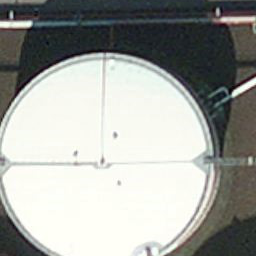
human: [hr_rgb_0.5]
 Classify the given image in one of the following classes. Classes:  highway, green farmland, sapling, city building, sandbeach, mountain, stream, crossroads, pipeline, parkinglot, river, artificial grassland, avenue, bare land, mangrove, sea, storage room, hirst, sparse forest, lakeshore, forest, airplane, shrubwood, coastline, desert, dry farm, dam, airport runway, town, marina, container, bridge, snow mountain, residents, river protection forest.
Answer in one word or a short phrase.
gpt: storage room